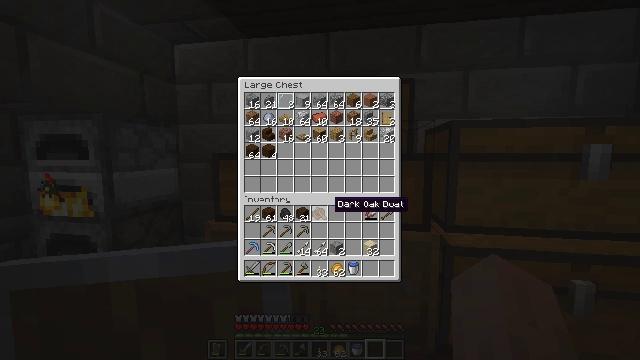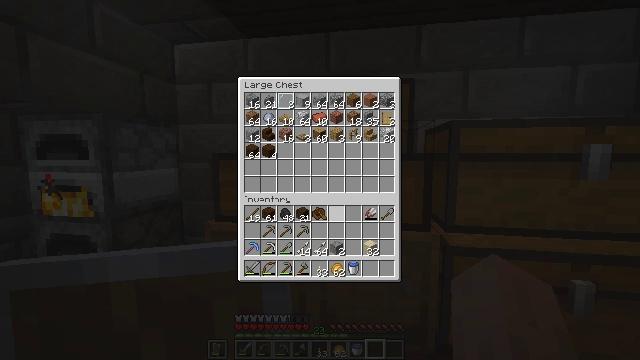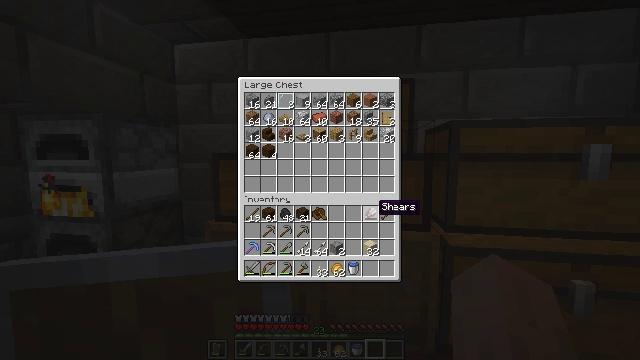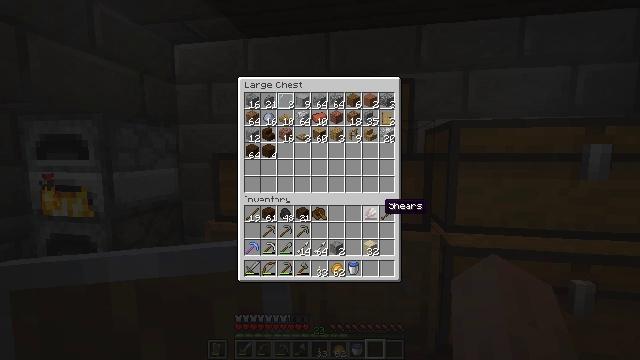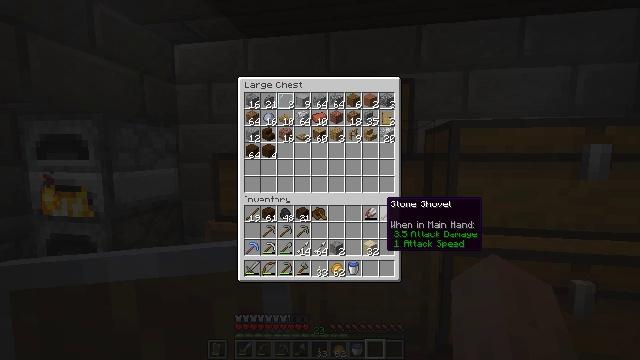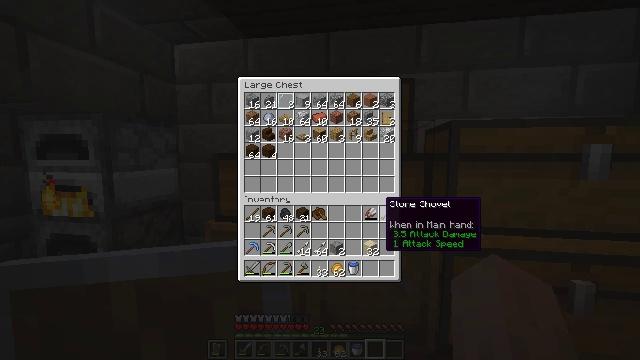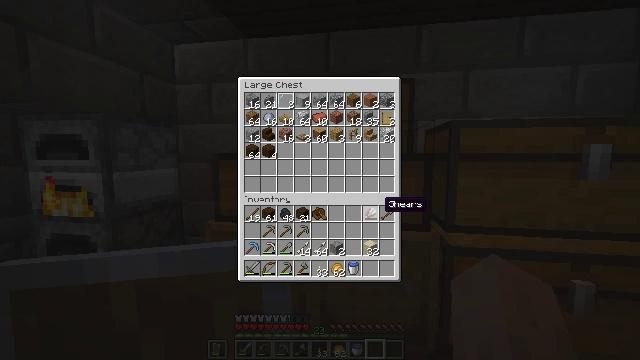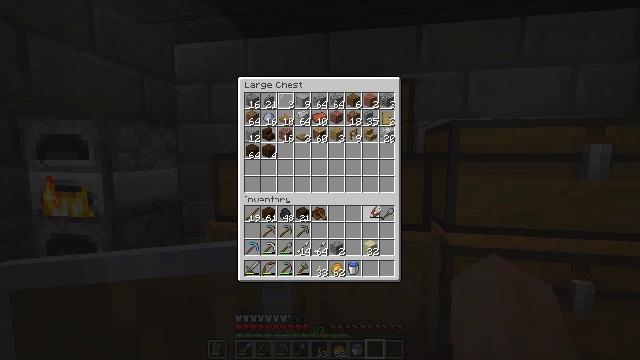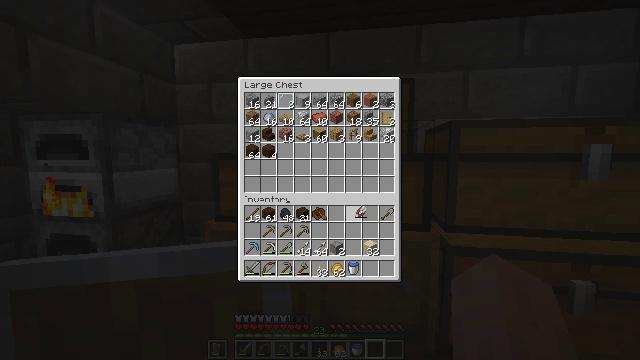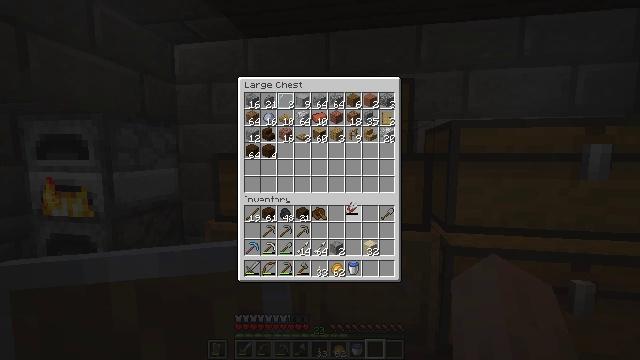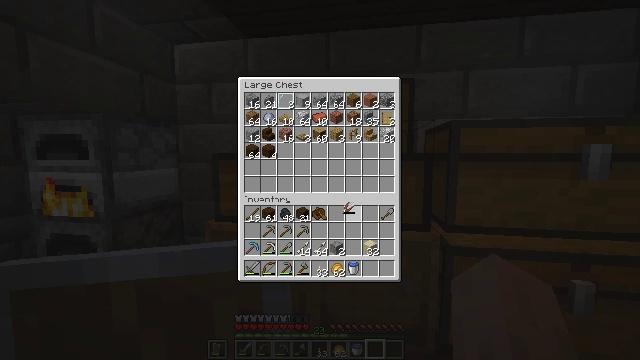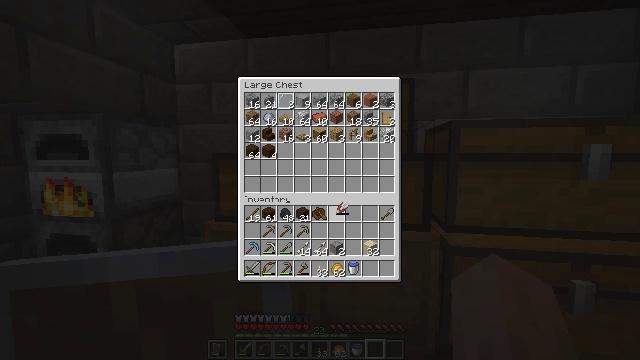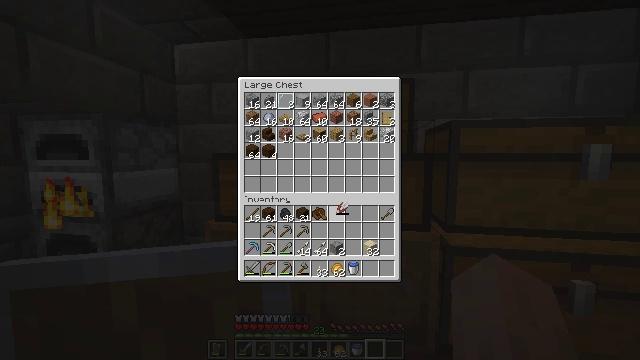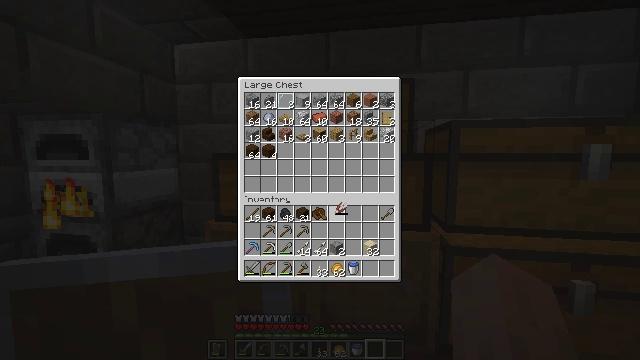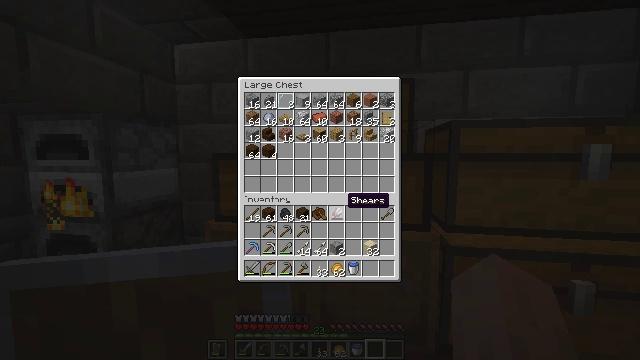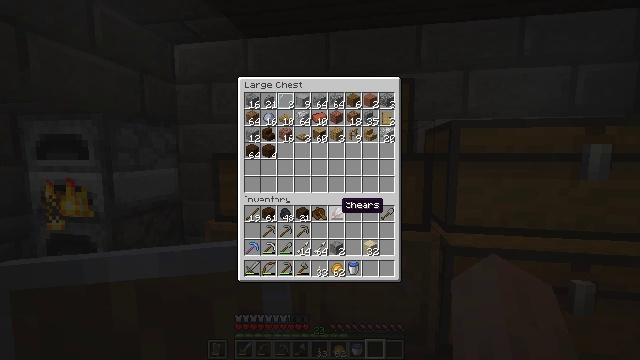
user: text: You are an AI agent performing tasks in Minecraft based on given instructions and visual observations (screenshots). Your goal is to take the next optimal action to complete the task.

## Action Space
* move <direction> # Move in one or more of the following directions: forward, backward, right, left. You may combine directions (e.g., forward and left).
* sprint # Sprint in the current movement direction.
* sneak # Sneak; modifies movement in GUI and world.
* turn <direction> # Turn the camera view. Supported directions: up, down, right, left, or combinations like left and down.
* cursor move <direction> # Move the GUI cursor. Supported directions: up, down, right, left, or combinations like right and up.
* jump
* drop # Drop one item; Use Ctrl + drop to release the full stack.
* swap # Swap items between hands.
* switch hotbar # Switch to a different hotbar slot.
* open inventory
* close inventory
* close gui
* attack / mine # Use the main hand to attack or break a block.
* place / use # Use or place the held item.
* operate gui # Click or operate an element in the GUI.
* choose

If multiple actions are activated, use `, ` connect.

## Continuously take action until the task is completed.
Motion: motion action
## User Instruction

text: Collect stone brick stairs for later use.
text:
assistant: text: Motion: turn right
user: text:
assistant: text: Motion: turn right
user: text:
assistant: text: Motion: turn right
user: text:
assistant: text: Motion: no_op
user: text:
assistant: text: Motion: no_op
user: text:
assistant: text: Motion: no_op
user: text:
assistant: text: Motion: attack / mine
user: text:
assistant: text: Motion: turn left
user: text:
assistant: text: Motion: turn left
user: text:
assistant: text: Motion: no_op
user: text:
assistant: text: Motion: turn left
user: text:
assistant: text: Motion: no_op
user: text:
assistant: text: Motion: attack / mine
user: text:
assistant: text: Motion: no_op
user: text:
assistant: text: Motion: no_op
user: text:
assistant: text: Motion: turn left and down
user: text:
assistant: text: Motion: turn down
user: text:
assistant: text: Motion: turn left and down
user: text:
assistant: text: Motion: no_op
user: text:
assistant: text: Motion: no_op
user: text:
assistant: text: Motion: attack / mine
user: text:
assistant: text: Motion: turn right and up
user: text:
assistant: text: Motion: turn right and up
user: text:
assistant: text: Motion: turn up
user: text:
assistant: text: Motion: no_op
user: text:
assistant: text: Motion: no_op
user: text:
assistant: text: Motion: attack / mine
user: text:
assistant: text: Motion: no_op
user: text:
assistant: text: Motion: turn left and down
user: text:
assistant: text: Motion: no_op